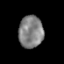
Tissue: prostate
Cell type: T cells
Senescence score: 0.3522
Nuclear area (px): 770
Mean DAPI intensity: 130.535